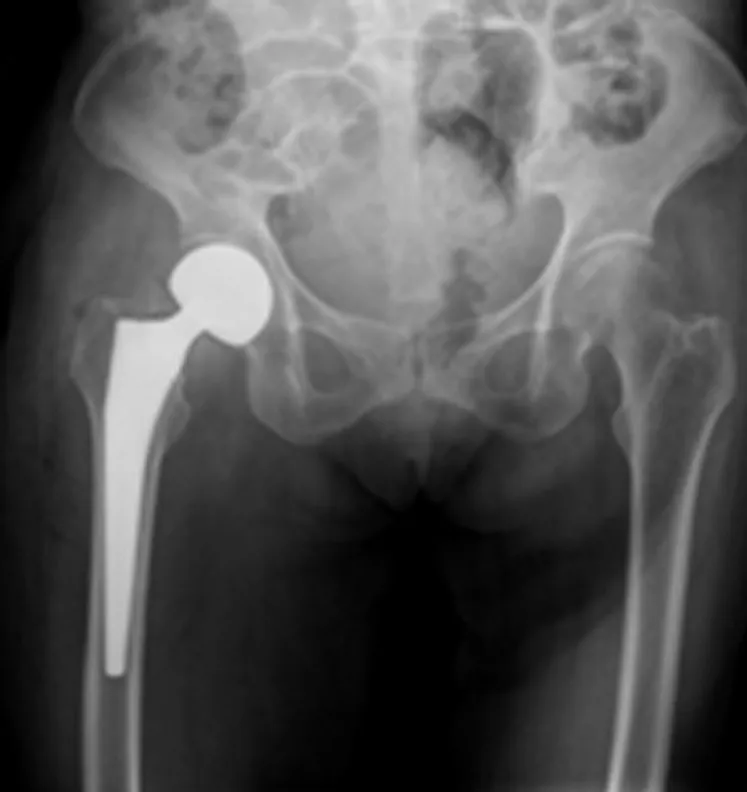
Anteroposterior radiograph of the right hip demonstrating a satisfactory hip hemiarthroplasty subsequent to a subcapital neck of femur fracture.
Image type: radiology (x_ray)